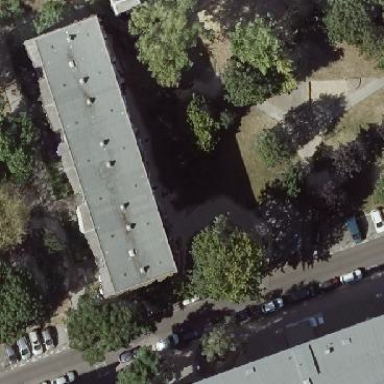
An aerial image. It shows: Flat-roofed apartment building.